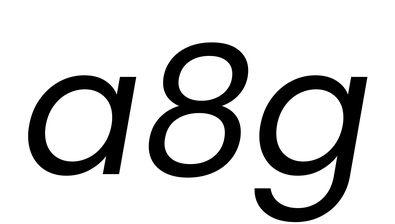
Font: Poppins-Italic